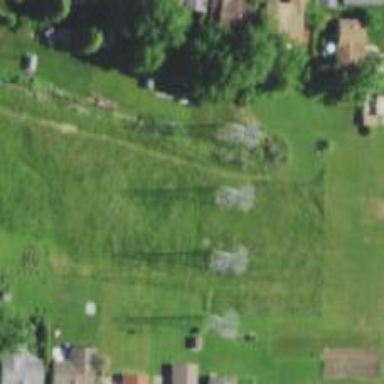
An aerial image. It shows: Lattice structure tower used for power distribution.